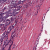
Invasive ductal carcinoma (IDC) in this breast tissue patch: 0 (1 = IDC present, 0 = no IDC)